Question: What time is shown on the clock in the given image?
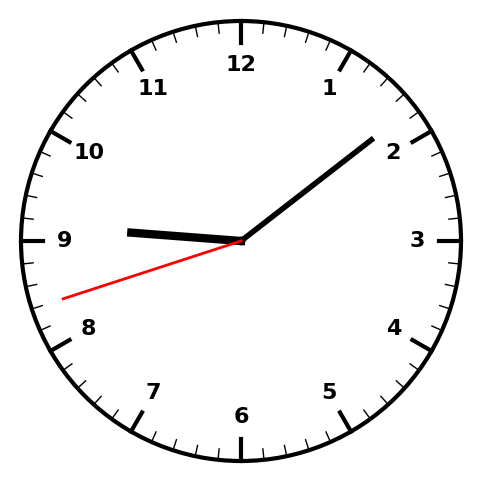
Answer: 09:08:42